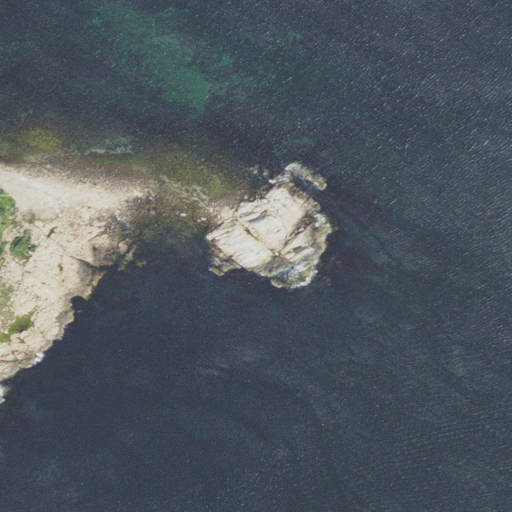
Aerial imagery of island in Massachusetts named Brace Rock containing open water, herbaceous wetlands, and barren land